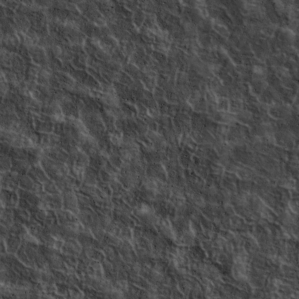
Label: non_frost